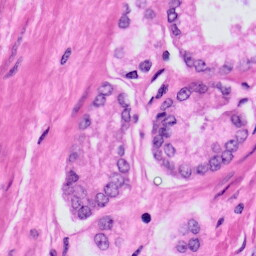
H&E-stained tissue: Prostate